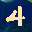
Label: 4